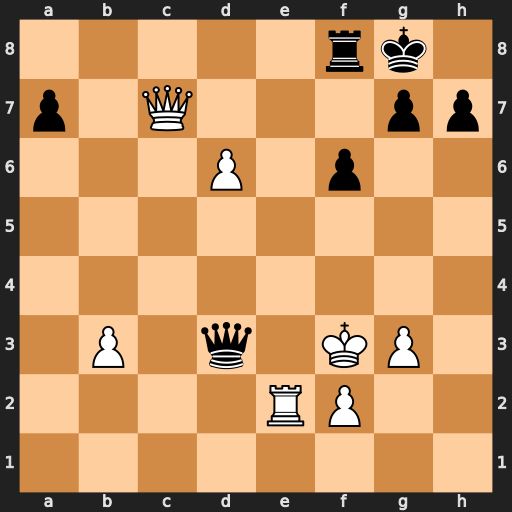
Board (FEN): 5rk1/p1Q3pp/3P1p2/8/8/1P1q1KP1/4RP2/8
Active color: w
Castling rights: -
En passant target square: -
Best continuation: Re3 Qd1+ Kg2